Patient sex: F
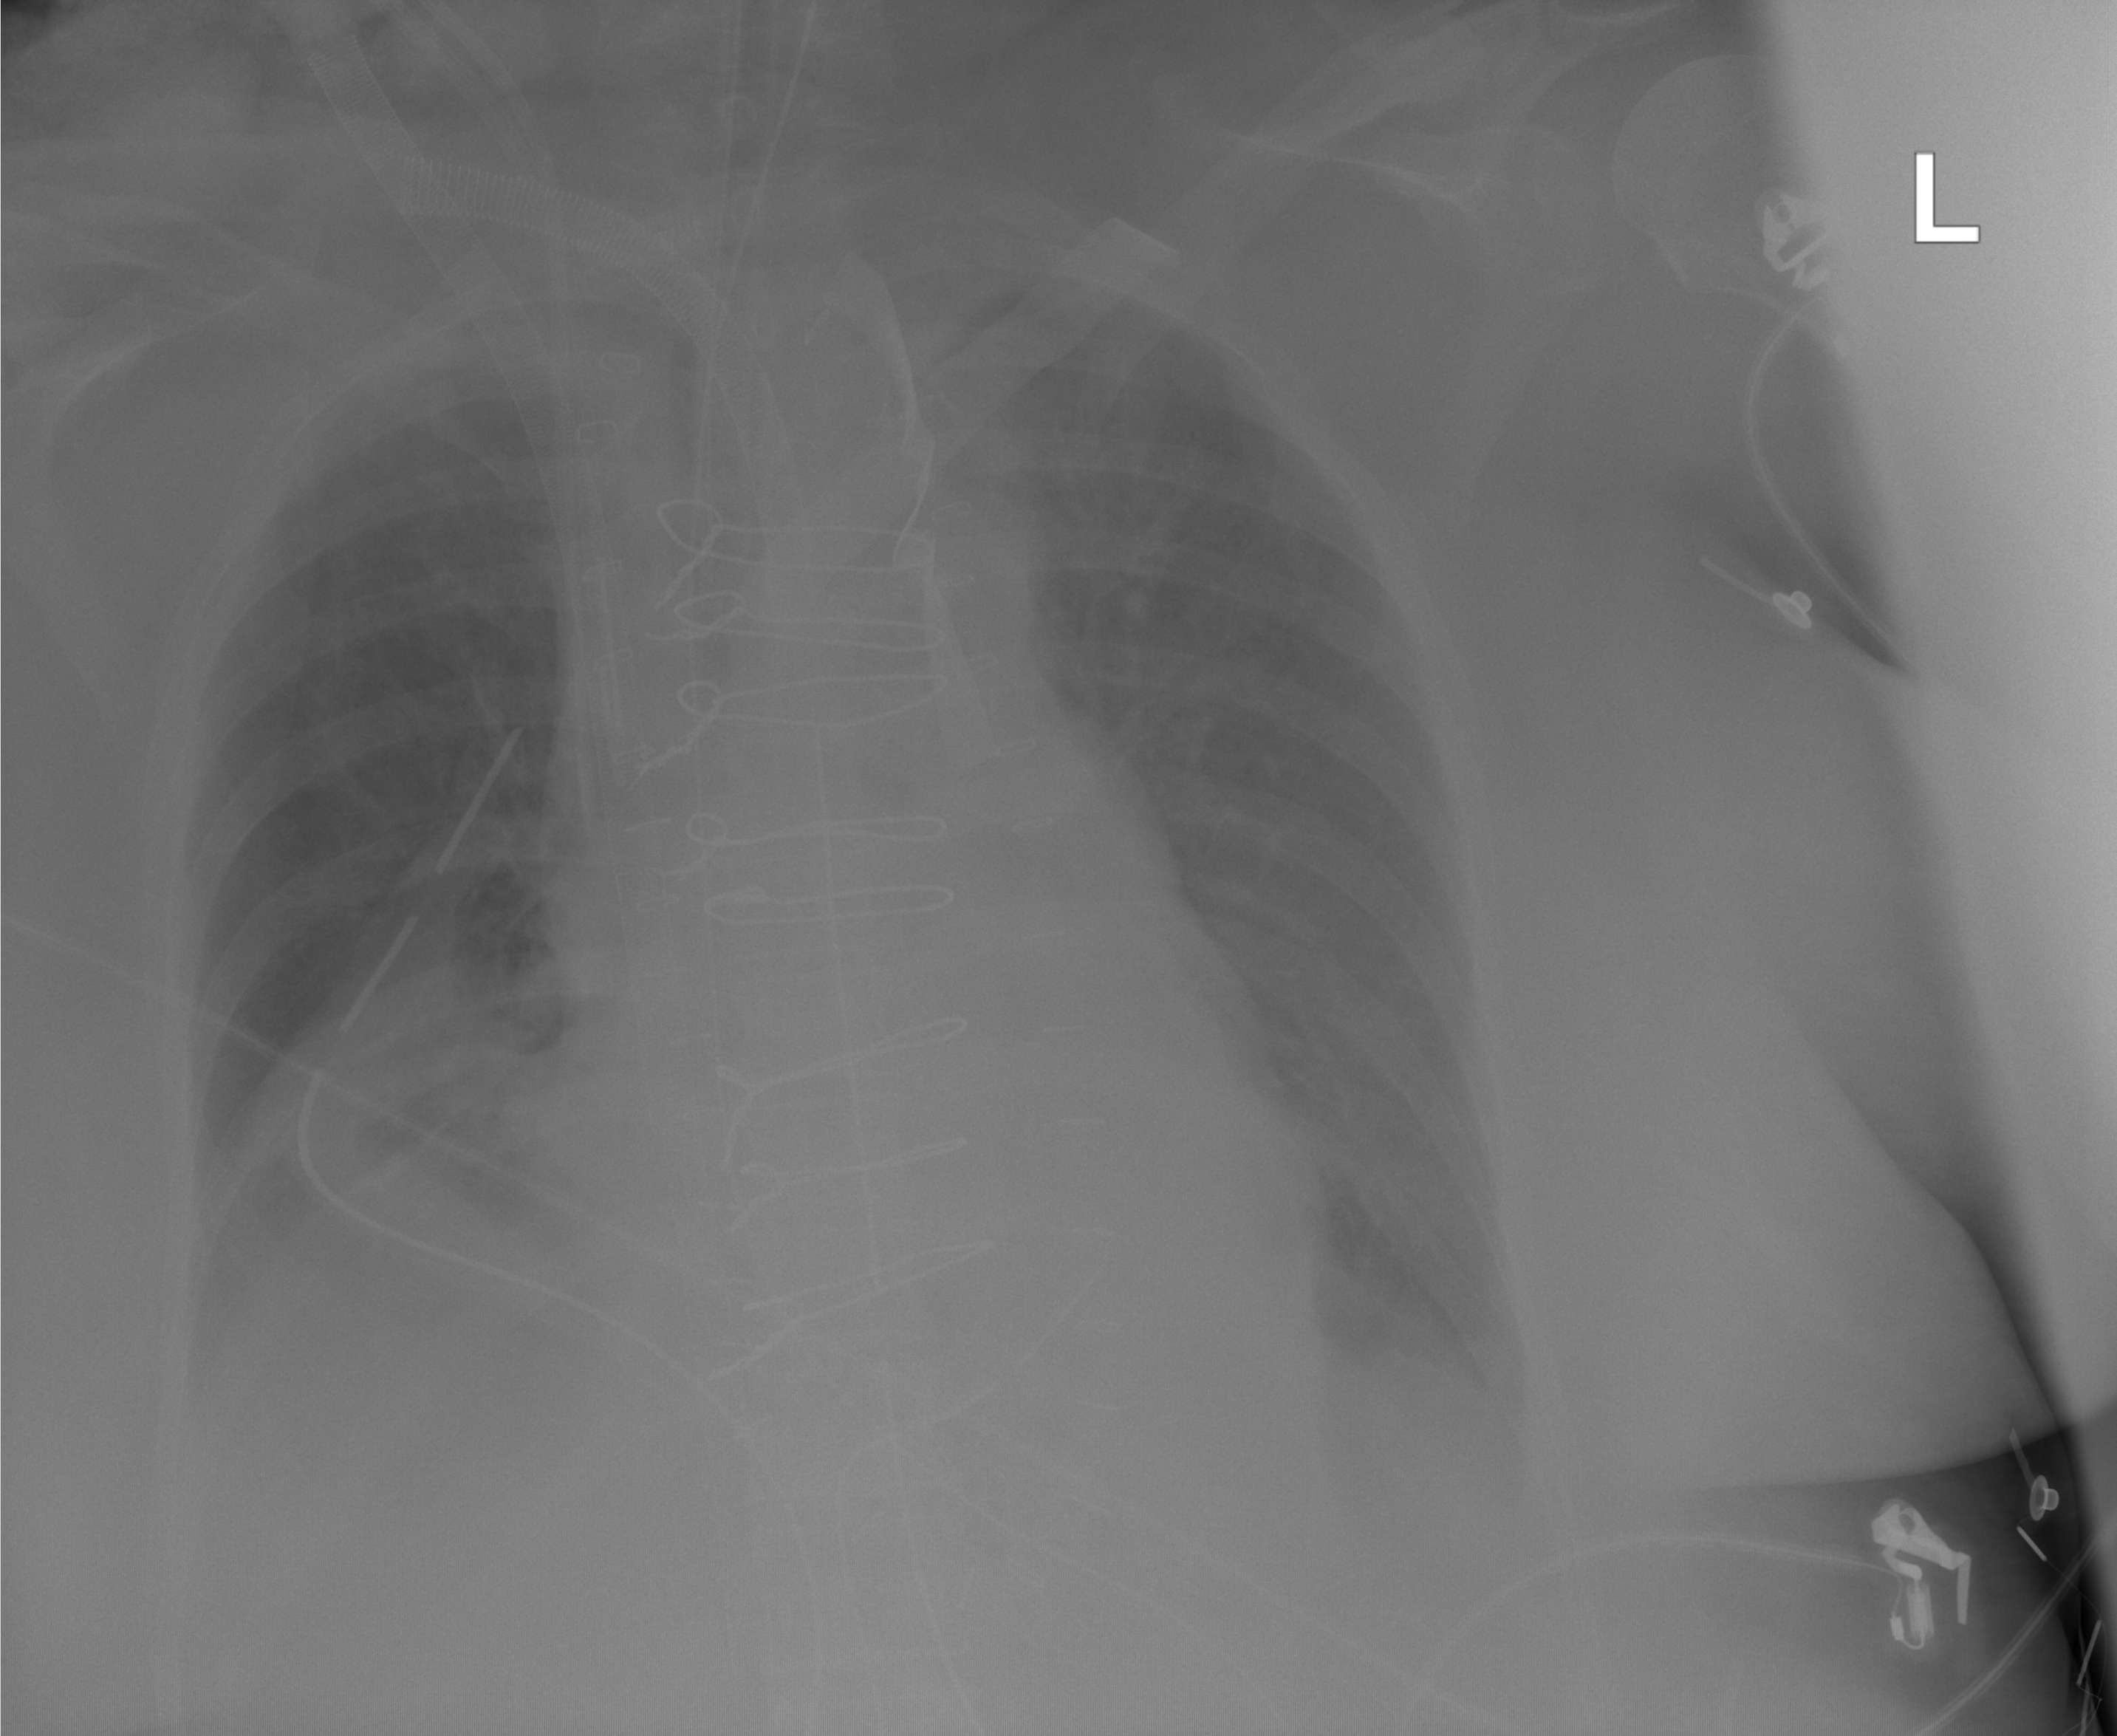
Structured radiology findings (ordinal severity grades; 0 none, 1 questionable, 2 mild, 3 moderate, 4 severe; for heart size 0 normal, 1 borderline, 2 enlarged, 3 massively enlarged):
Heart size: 2
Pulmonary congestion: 2
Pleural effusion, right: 2
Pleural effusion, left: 0
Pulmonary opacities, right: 0
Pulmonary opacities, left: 0
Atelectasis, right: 2
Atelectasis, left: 0